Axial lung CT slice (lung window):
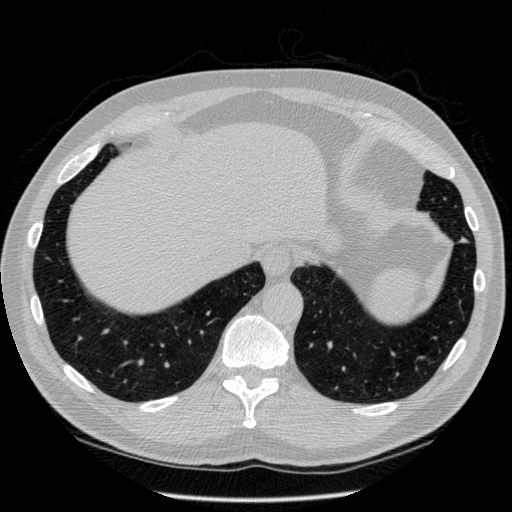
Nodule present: no